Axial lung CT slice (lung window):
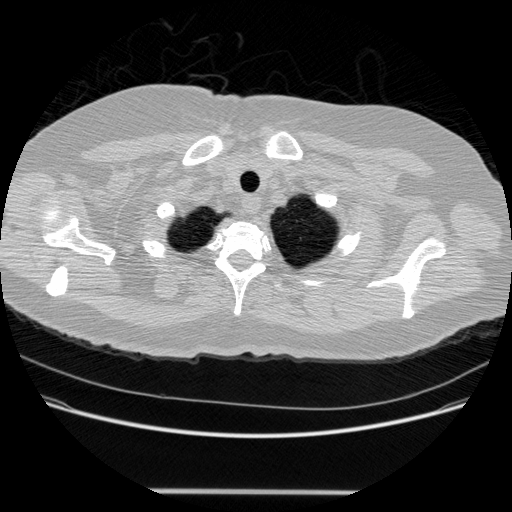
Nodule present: no